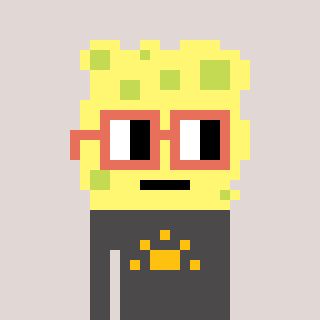
a pixel art character with square orange glasses, a sponge-shaped head and a grayscale-colored body on a warm background